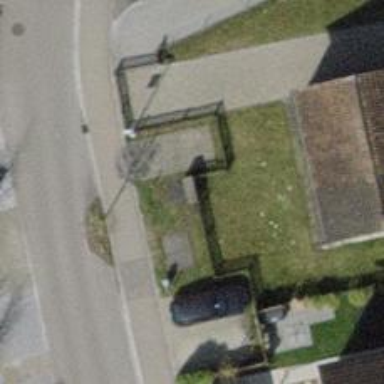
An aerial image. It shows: Street cabinet.